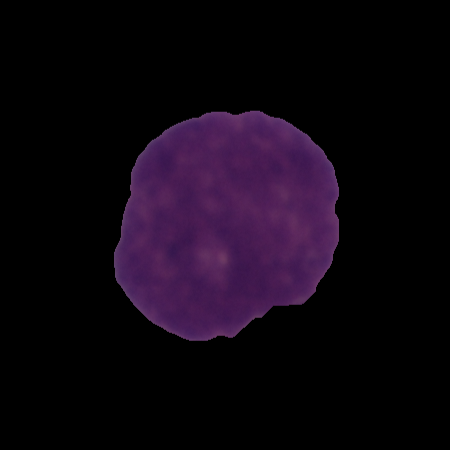
Label: cancer